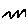
Label: zigzag